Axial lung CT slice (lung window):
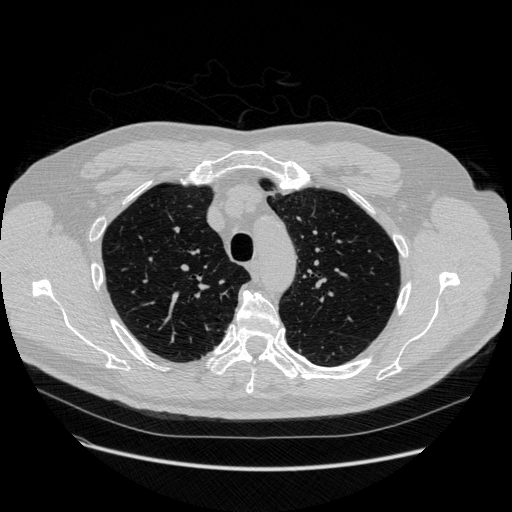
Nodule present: no